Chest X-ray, PA view. Patient: 22 years old, sex F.
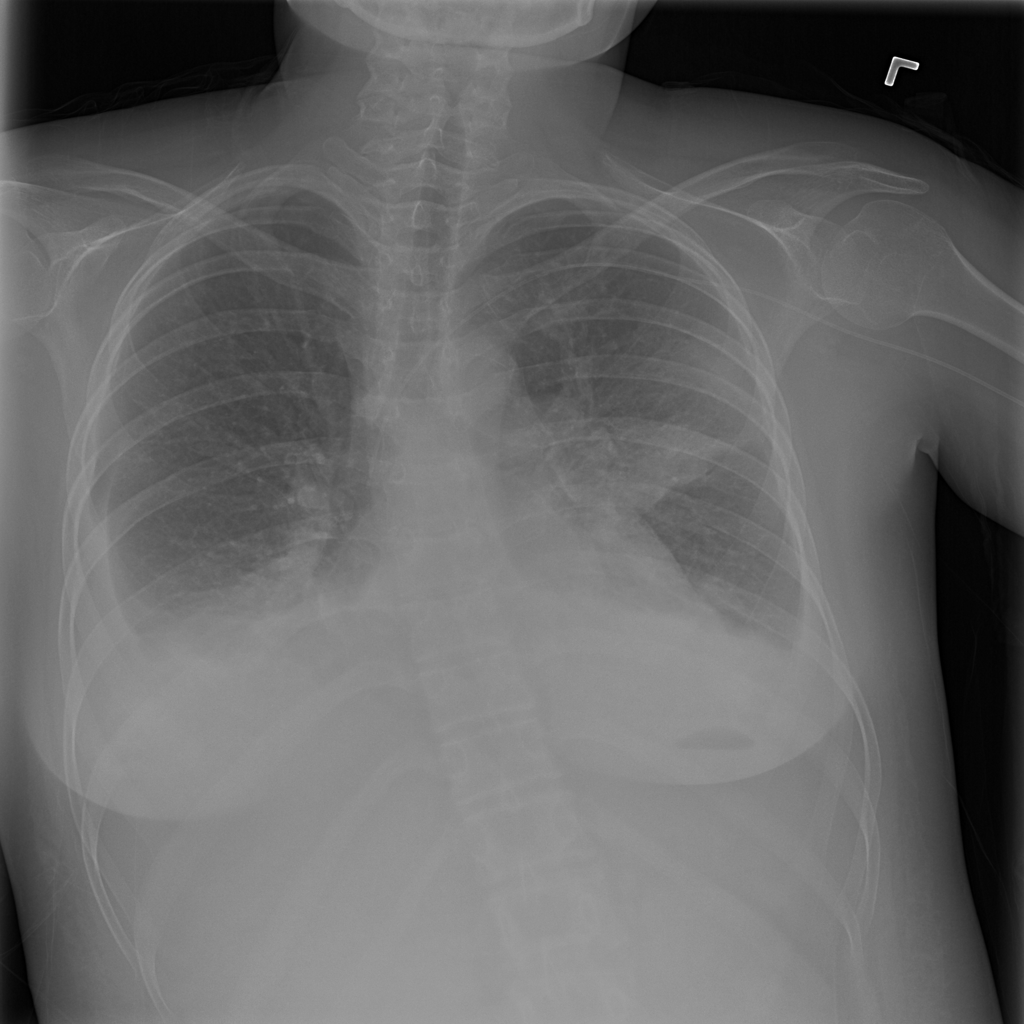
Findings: Consolidation